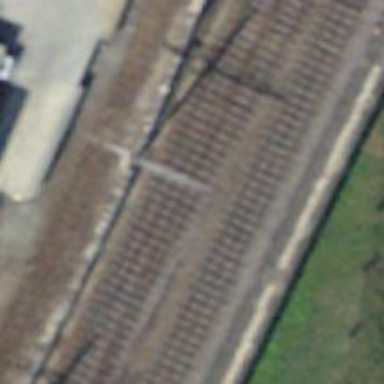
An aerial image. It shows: Railway siding with one electrified track and contact line.